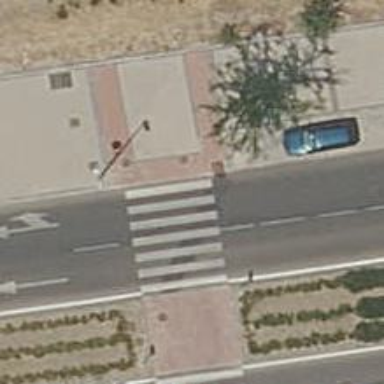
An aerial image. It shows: Zebra crossing on the road.